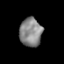
Tissue: prostate
Cell type: T cells
Senescence score: 0.3535
Nuclear area (px): 620
Mean DAPI intensity: 135.723